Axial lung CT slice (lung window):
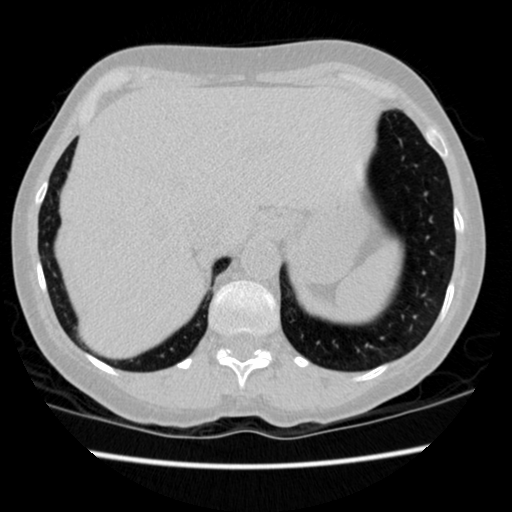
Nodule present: no